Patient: sex F, age 57
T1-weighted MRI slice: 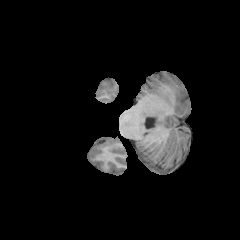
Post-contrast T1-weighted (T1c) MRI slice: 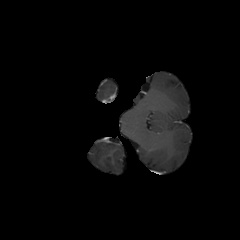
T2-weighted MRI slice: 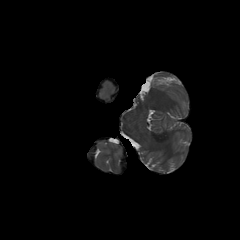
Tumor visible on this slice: no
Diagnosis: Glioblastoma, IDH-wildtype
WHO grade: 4